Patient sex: F
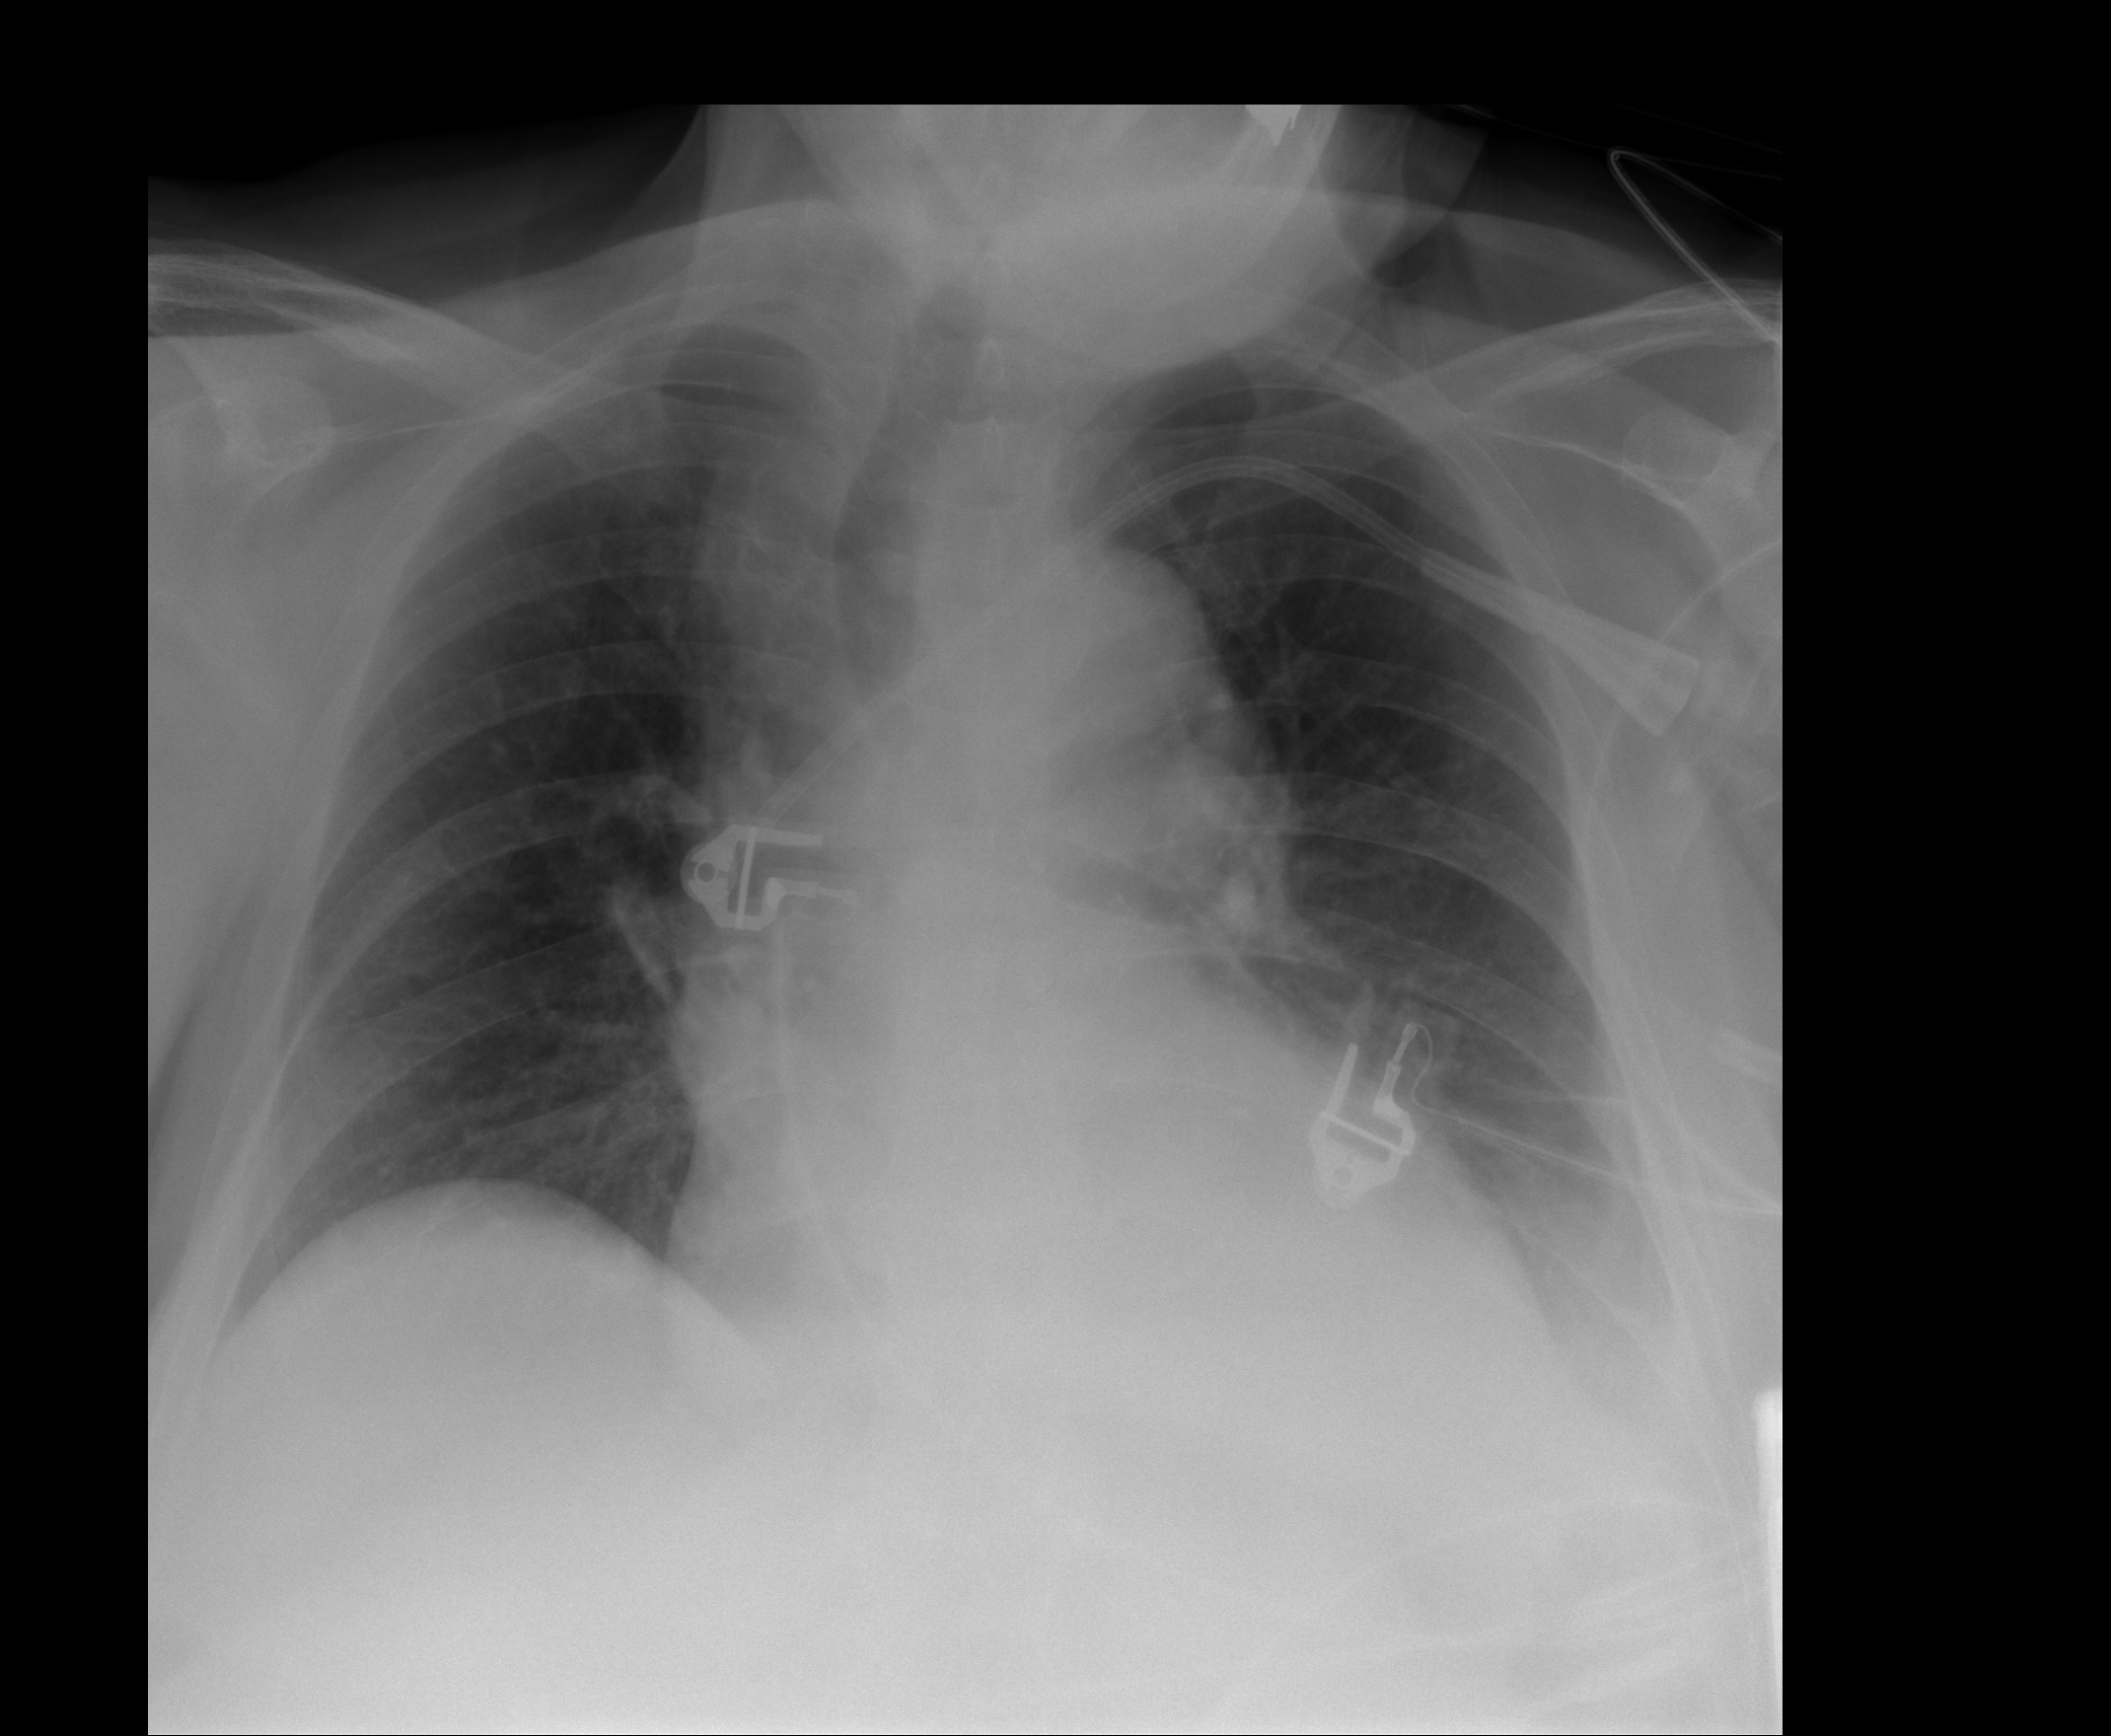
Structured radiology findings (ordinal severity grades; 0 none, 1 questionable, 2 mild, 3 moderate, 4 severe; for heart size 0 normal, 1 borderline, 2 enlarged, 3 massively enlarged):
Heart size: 2
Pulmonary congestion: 0
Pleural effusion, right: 0
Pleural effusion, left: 2
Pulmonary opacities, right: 0
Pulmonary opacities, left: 0
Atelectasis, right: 0
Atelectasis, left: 1